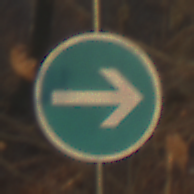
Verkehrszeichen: VorgeschriebeneFahrtrichtungHierRechts
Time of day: SunriseSunset
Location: Outdoor (Nature)
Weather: Clear
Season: Autumn
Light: Natural